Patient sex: M
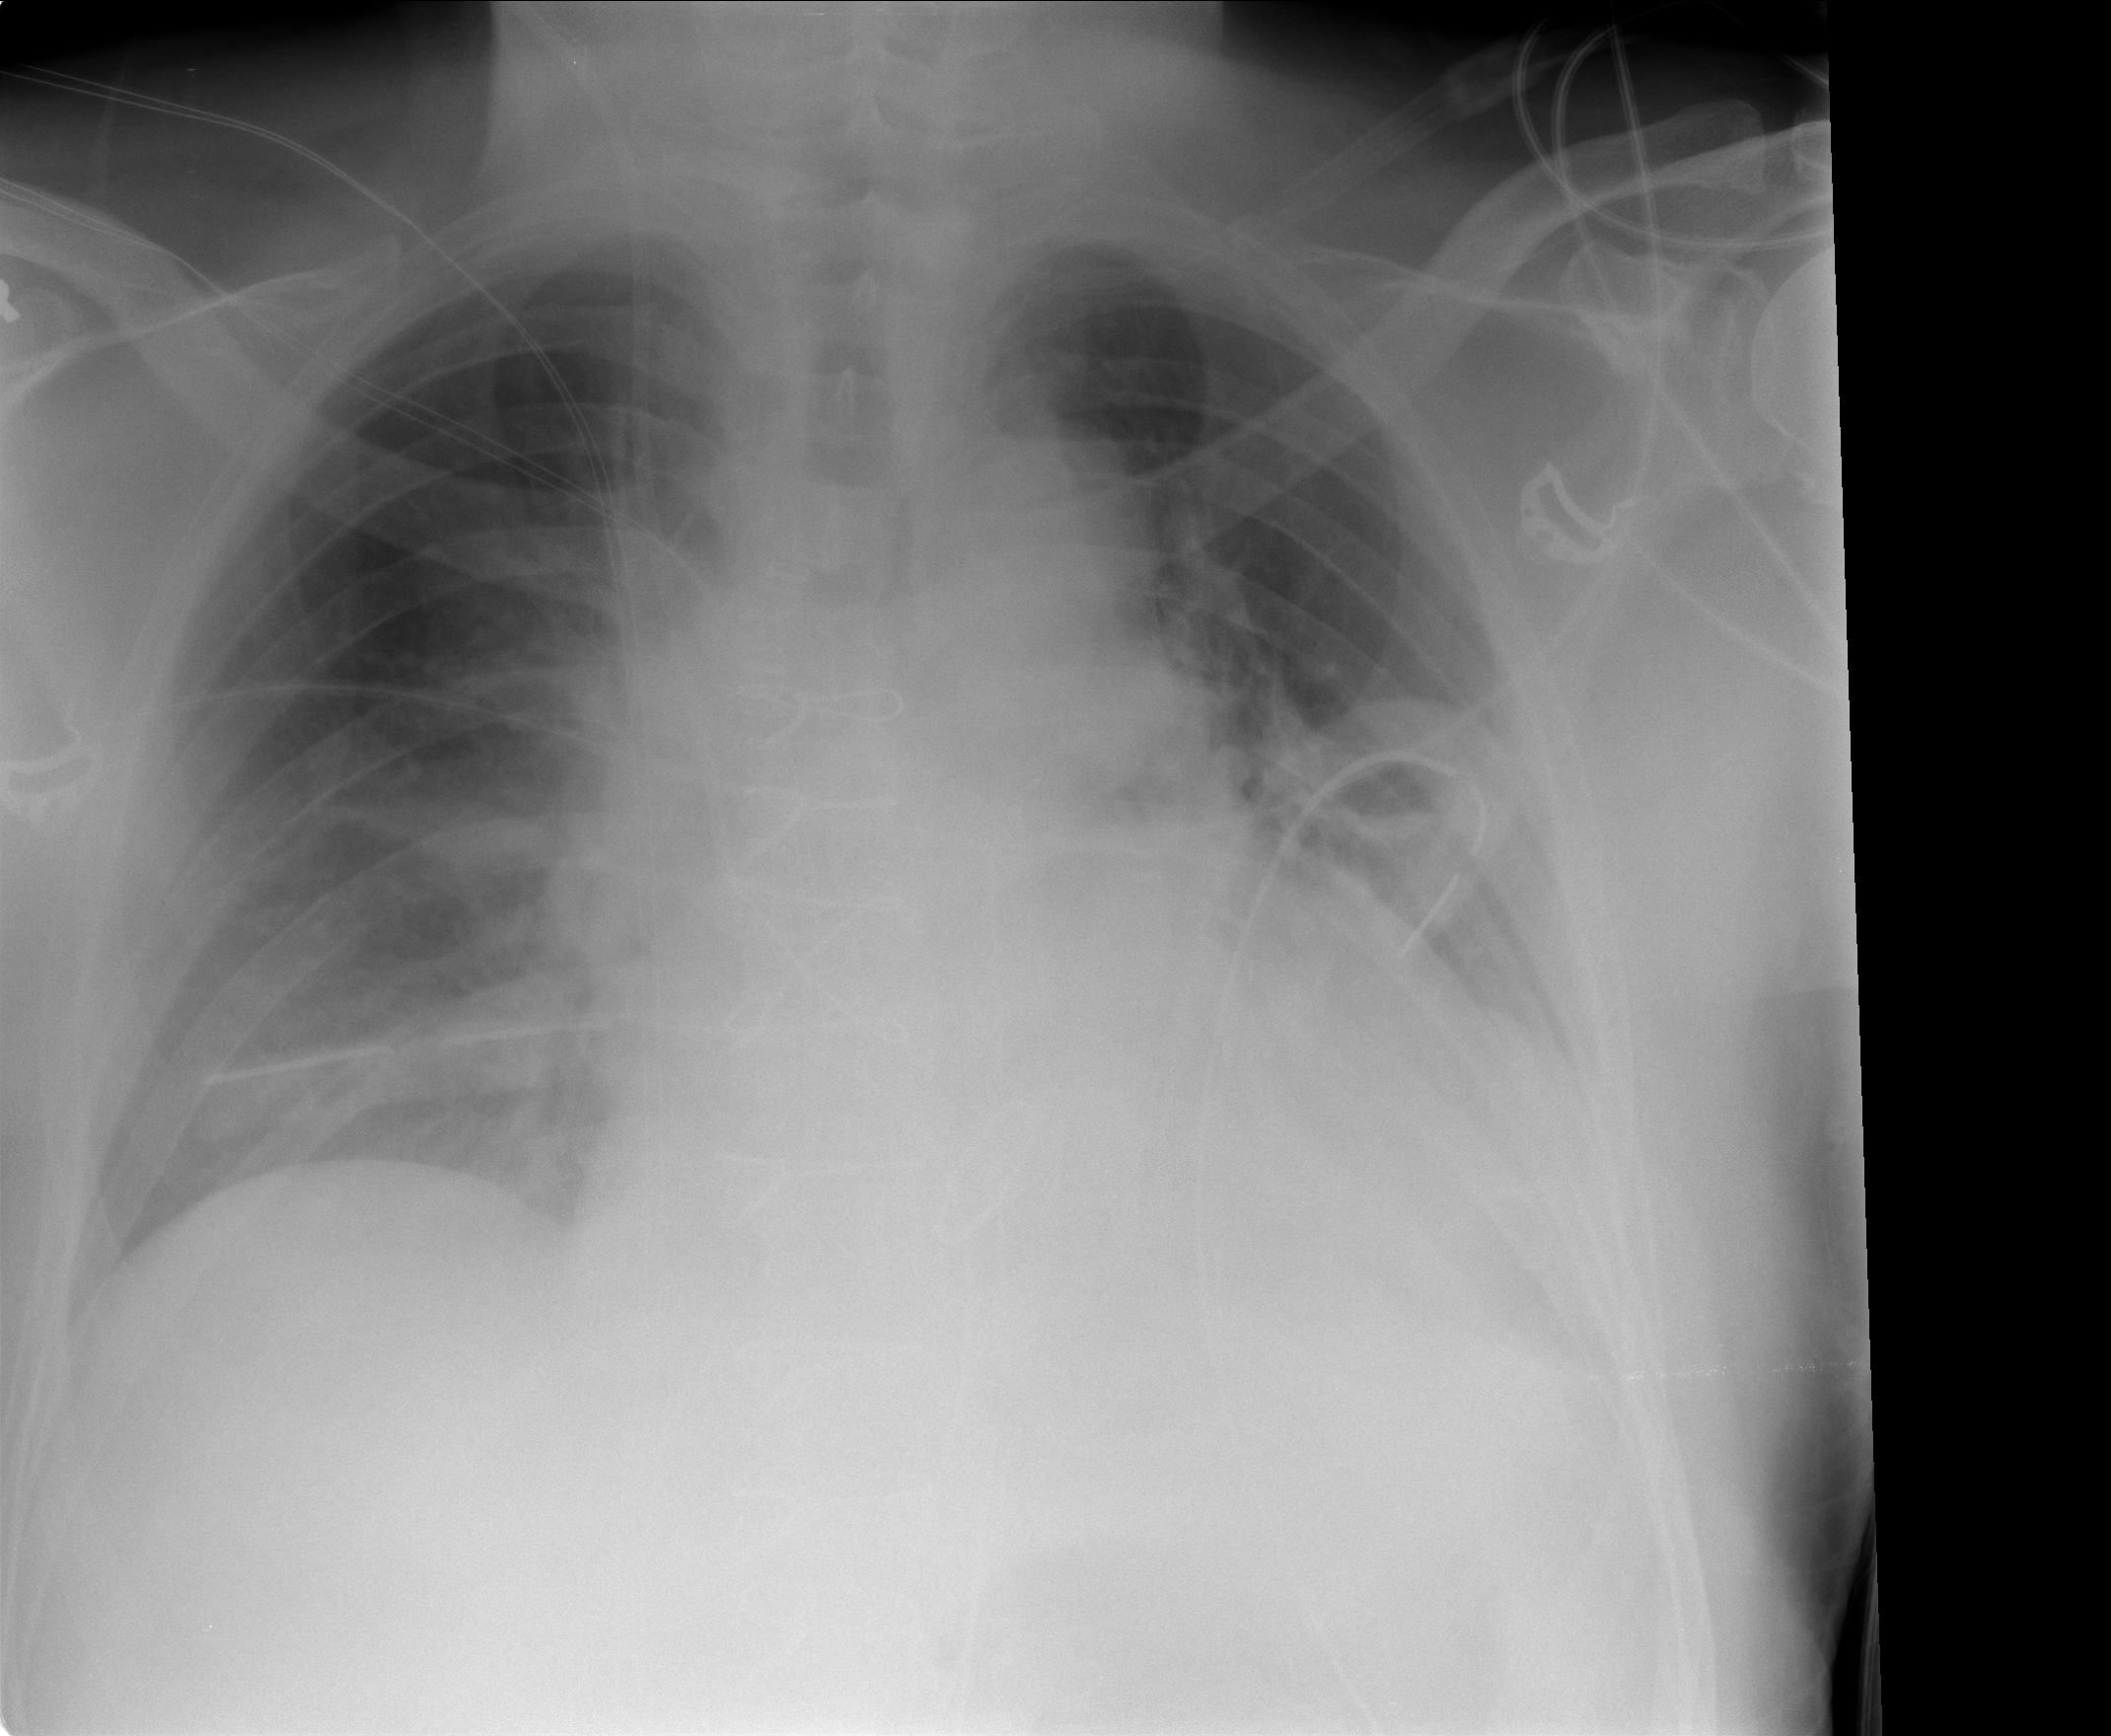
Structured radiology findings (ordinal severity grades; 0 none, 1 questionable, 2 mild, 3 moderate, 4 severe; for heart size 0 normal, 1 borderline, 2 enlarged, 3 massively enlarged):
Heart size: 2
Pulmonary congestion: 2
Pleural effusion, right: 1
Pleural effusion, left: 2
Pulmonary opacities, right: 2
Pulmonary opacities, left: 2
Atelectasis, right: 2
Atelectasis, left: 3